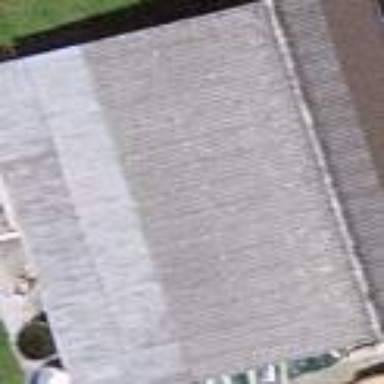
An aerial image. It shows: Shed.